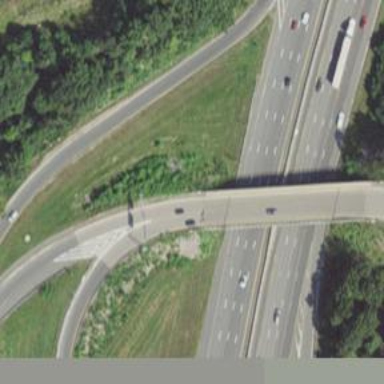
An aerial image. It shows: Primary highway with asphalt surface featuring circular junction.